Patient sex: M
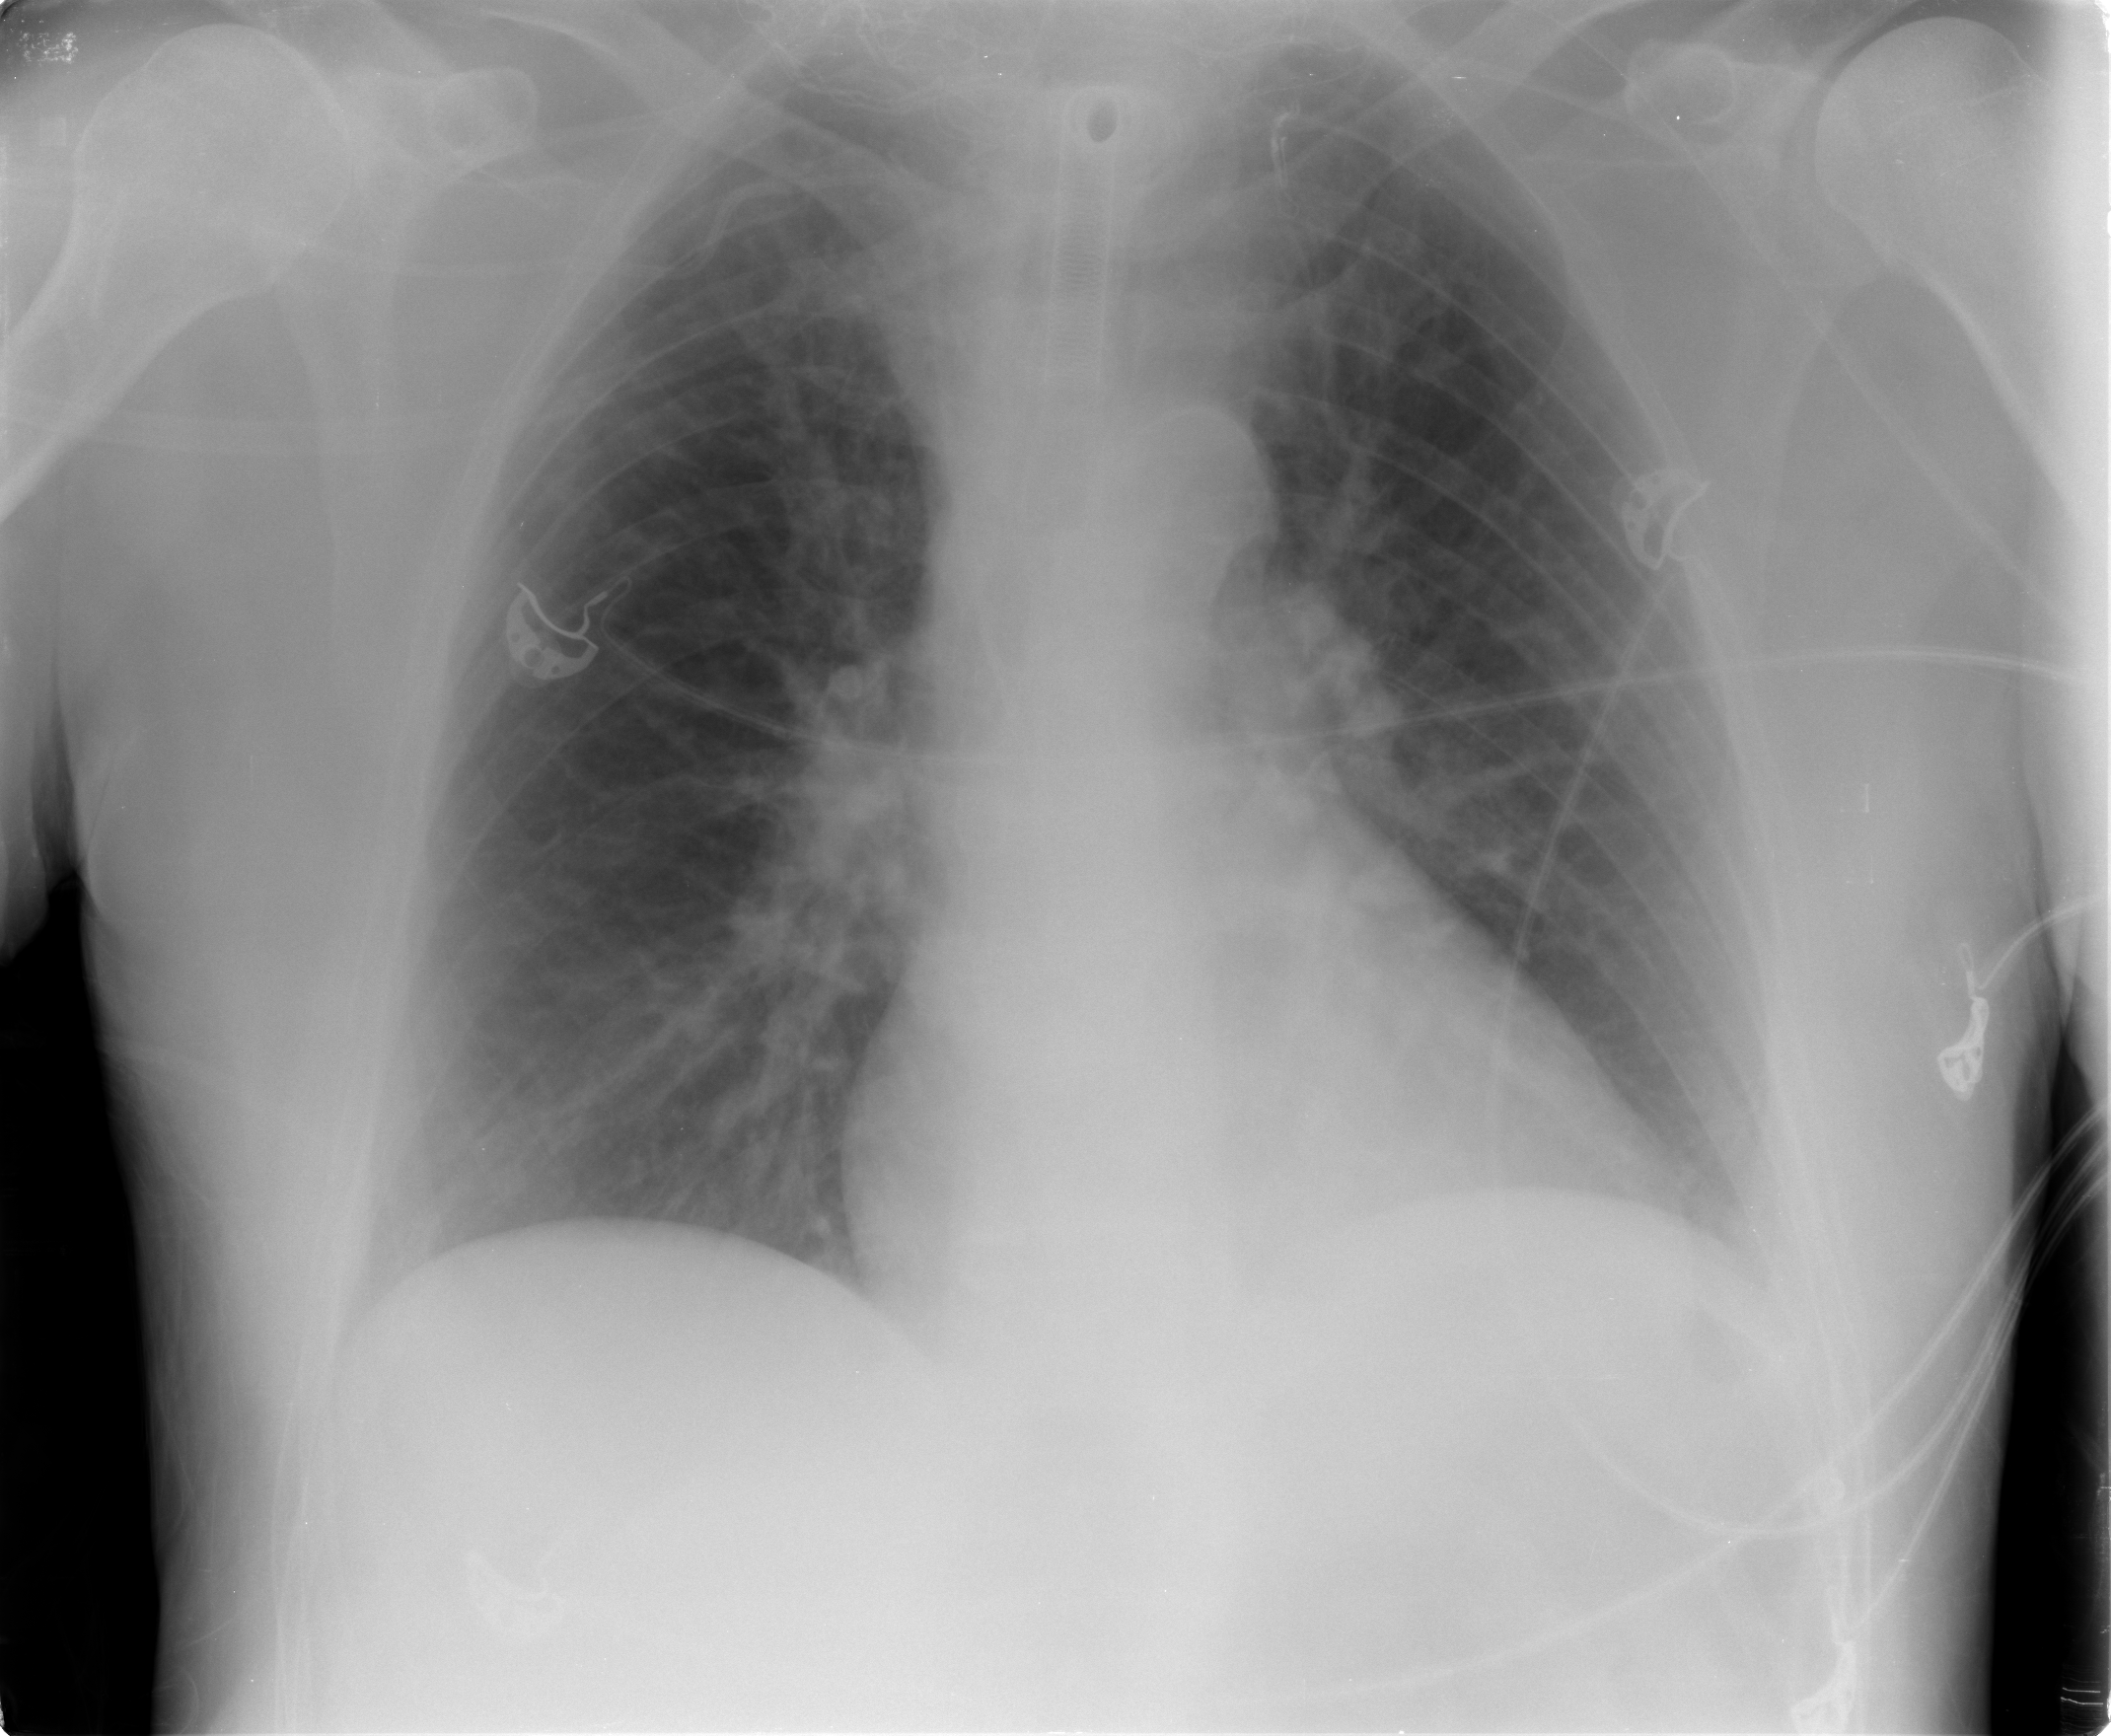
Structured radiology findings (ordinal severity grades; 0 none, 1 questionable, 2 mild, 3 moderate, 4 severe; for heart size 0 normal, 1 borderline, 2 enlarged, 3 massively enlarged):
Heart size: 2
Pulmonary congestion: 2
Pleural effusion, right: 0
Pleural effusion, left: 0
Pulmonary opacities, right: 0
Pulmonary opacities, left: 0
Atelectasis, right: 0
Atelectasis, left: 0